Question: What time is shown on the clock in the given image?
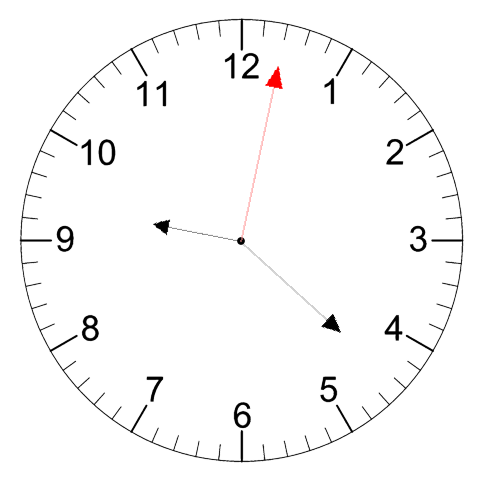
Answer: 09:22:02